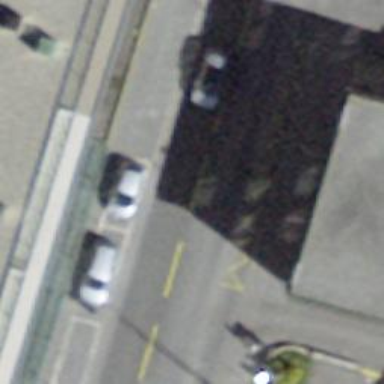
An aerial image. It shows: Bus stop with platform for public transport.